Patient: sex M, age 42
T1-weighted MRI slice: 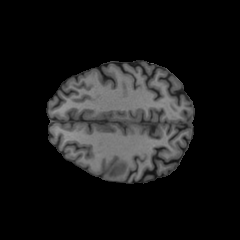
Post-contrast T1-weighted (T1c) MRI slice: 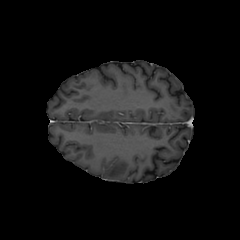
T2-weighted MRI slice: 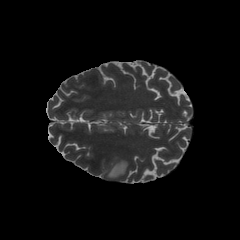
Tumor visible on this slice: yes
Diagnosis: Glioblastoma, IDH-wildtype
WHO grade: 4